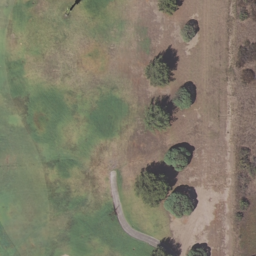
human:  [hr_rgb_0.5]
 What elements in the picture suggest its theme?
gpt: golf course